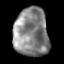
Tissue: lung
Cell type: Others
Senescence score: 0.1844
Nuclear area (px): 1652
Mean DAPI intensity: 134.03